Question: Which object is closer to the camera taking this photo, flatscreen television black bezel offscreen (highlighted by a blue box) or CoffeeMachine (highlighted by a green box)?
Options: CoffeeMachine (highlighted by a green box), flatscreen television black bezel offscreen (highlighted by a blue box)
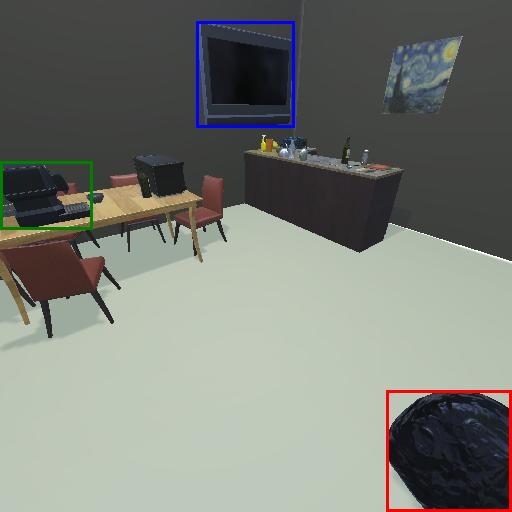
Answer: CoffeeMachine (highlighted by a green box)